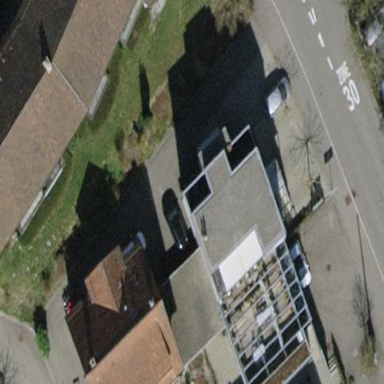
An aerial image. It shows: Building with tile roof.